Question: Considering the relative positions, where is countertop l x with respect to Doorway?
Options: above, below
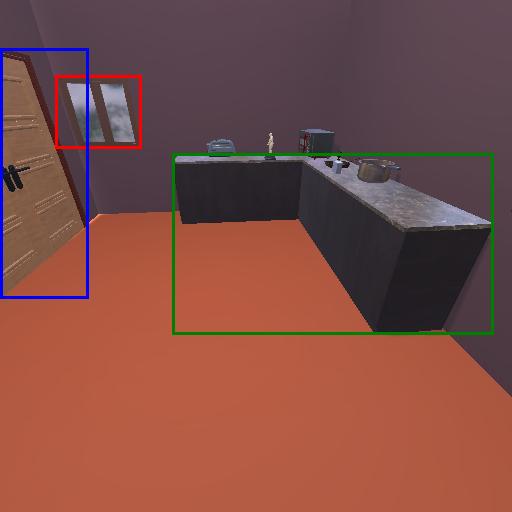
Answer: above